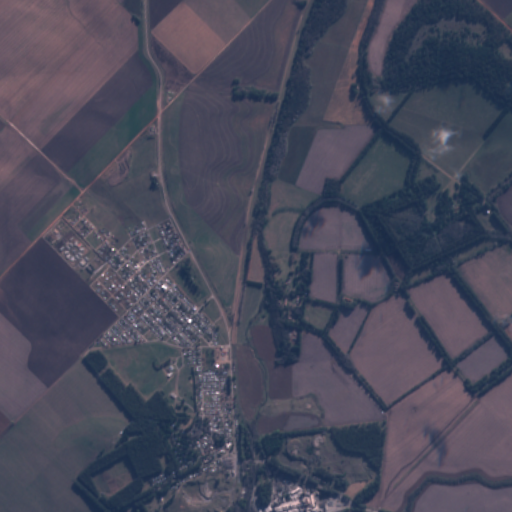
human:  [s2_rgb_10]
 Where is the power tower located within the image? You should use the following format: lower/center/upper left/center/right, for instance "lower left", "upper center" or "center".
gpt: The power tower is located in the upper left of the image.
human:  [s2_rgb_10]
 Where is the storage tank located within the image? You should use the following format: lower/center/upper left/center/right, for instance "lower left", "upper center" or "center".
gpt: The storage tank is located in the lower center of the image.
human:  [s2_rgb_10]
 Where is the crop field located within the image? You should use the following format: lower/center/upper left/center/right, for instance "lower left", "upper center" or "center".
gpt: There is no crop field in the image.